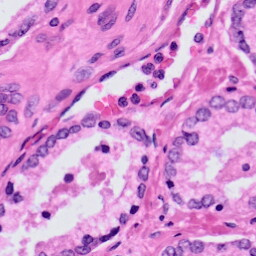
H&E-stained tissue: Prostate